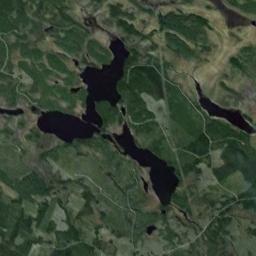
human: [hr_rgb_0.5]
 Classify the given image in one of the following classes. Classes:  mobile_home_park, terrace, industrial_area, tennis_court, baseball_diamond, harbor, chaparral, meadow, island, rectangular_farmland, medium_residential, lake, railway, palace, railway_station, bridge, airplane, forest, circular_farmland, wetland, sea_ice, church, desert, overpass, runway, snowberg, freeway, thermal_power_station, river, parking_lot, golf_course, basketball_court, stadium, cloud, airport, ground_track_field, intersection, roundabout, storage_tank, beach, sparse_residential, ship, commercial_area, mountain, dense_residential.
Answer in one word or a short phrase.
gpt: lake